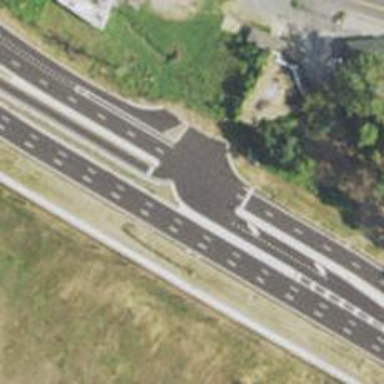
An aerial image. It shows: Secondary link road.